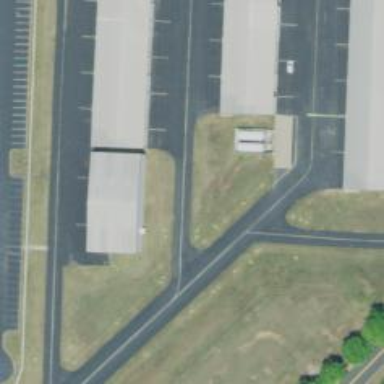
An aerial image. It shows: Image of taxiway at airport.